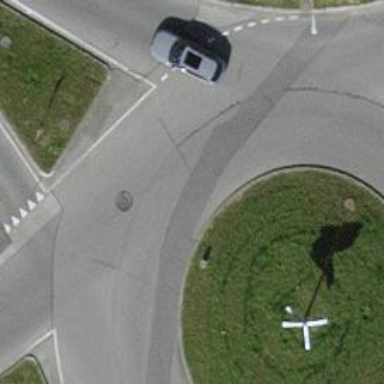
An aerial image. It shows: Secondary road with asphalt surface leading to roundabout junction.